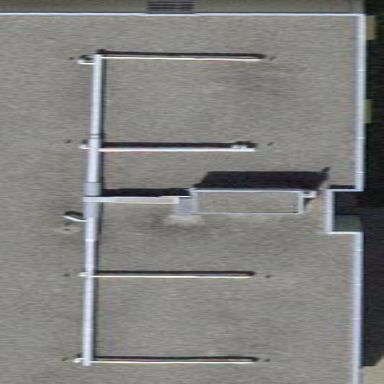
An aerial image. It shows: Apartment building with flat roof.